Question: I have a list of drop down.on click of button i am call one function.In this i need all the values which I selected how i can do this
The following is my code
HTML
'''
<html ng-app="myapp">
<head>
<script src="angular/angular.js"></script>
</head>
<body>
<div ng-app ng-controller="MyCtrl">
<select class="form-control" ng-model="firstType" ng-change="onRegionChange(firstType)" ng-options="item.id as item.name for item in items">
</select>
<input type="submit" ng-click='resultView()'/>
</div>
</body>
</html>
'''
script
'''
<script>
var myapp = angular.module('myapp', []);
myapp.controller('MyCtrl', function ($scope,$http)
{
$scope.Data = {};
$scope.items = [{id:1, name:'First'}, {id:2, name:'Second'}, {id:3, name:'Third'}];
$scope.onRegionChange = function(firstType)
{
console.log(firstType);
}
$scope.resultView = function()
{
console.log(firstType);
}
});
</script>
'''
Any advice or help is much appreciated.
while clicking the button its showing error in console
Thank you
this is the error screen shot
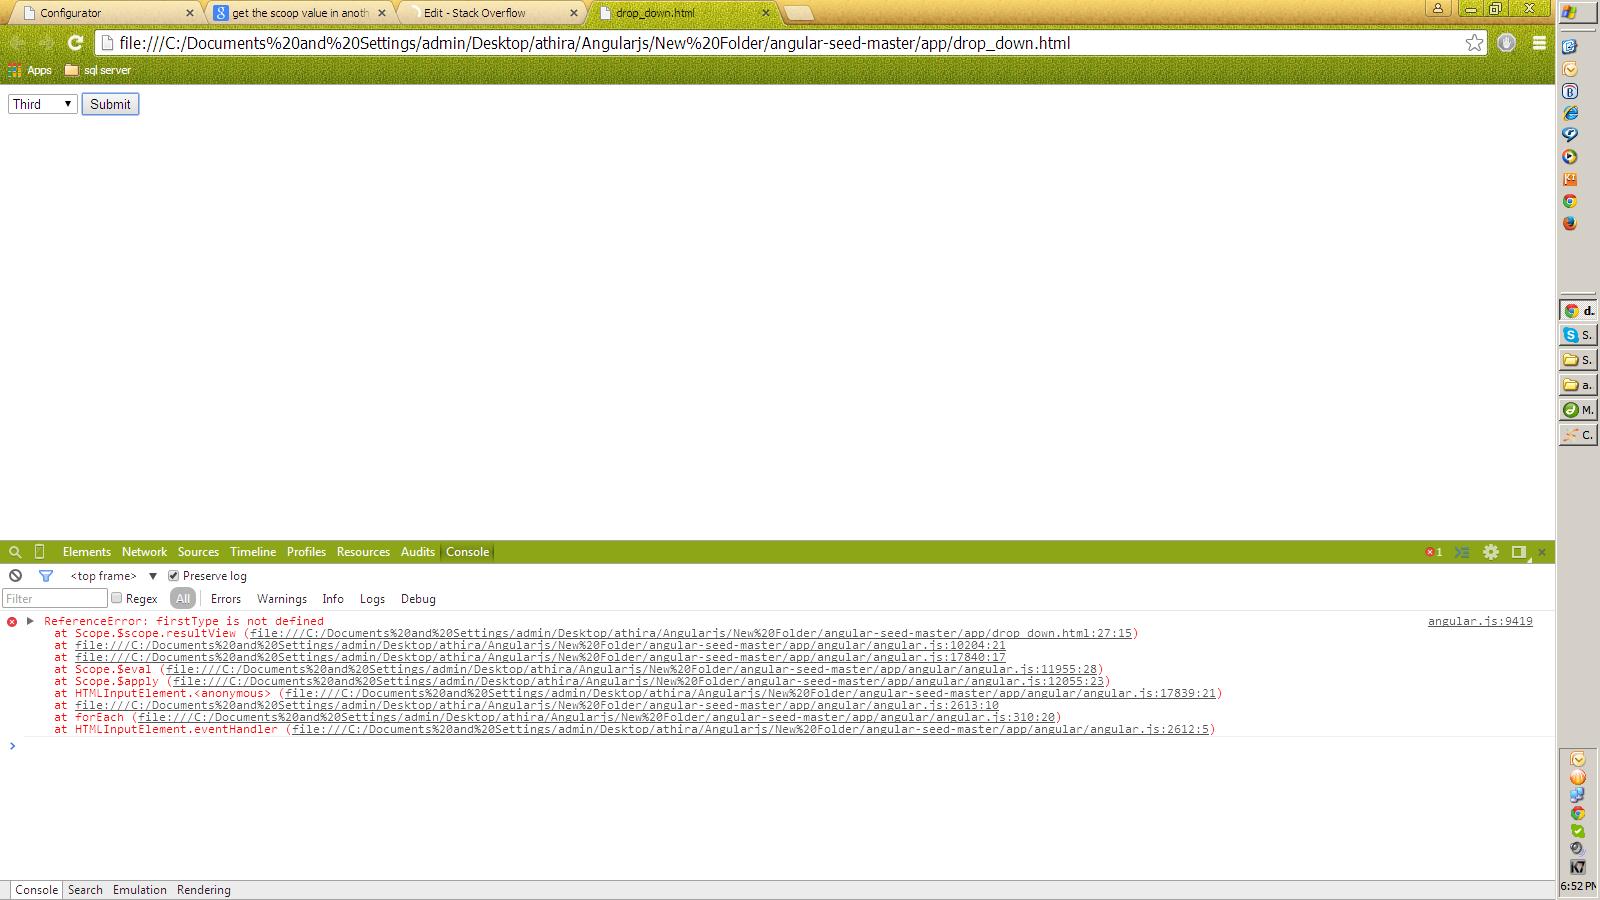
Answer: '''
$scope.resultView = function(firstType)
{
console.log(this.firstType);
}
'''
just you have to add 'this.firstType' then its working after a long day I found out this